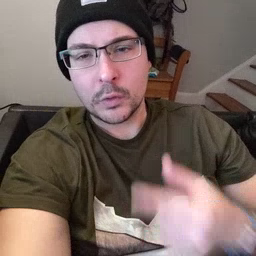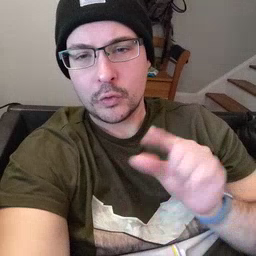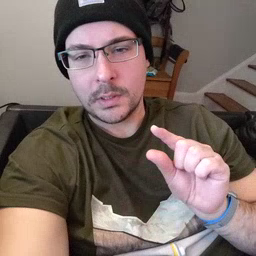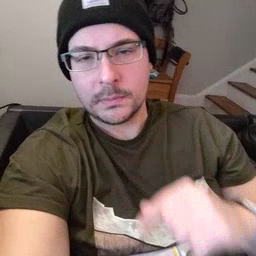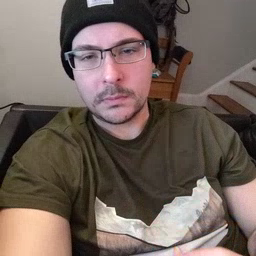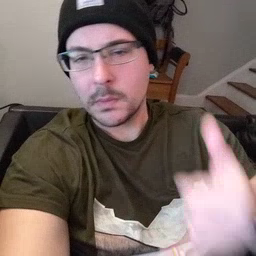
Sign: green